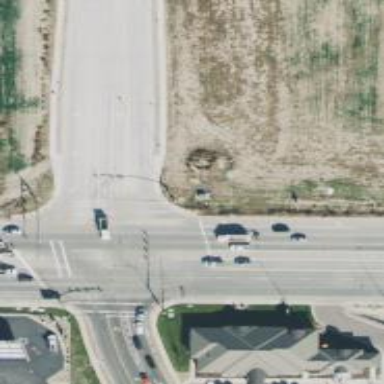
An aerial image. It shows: Crossing on the road with line markings.